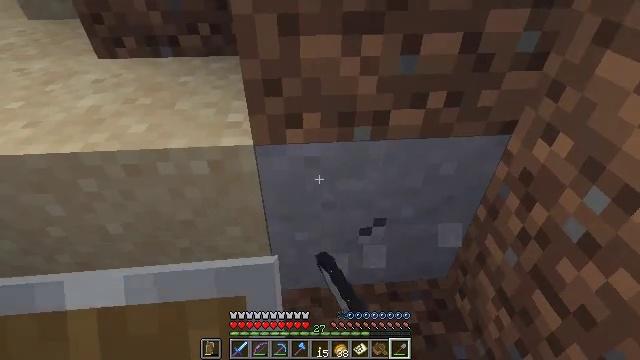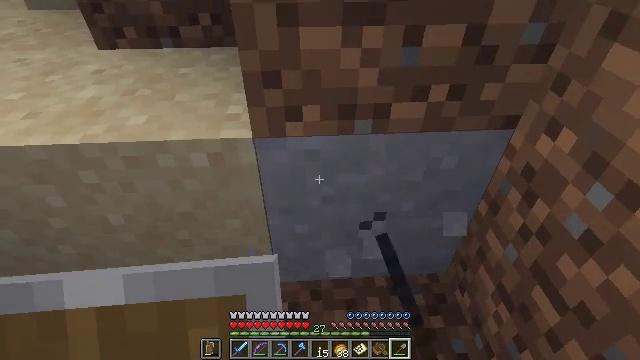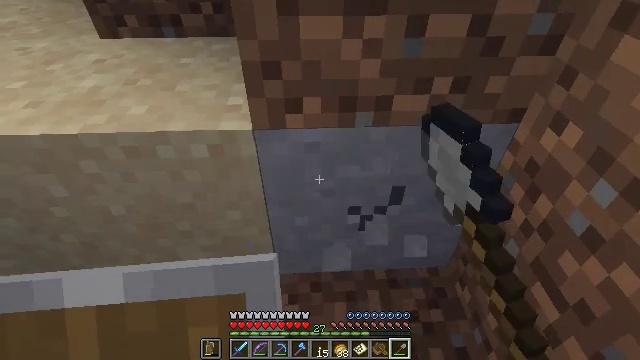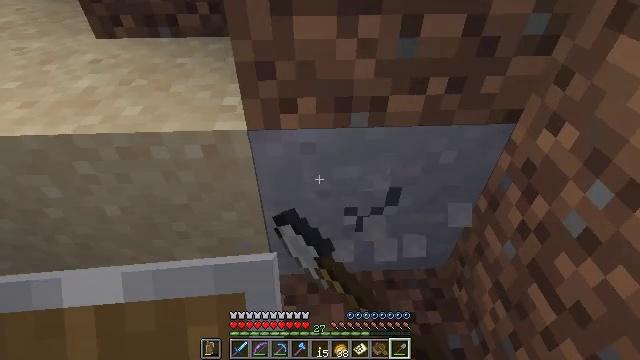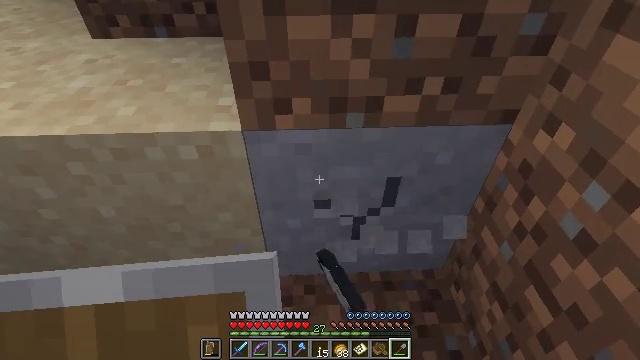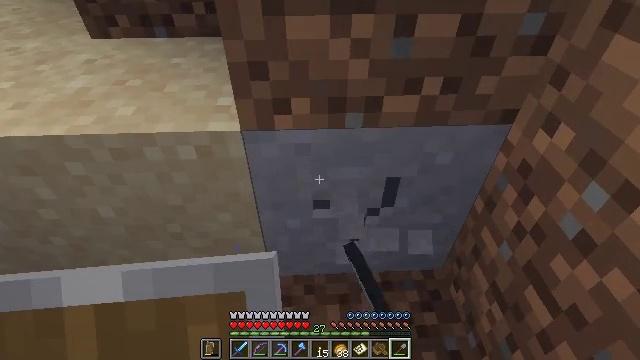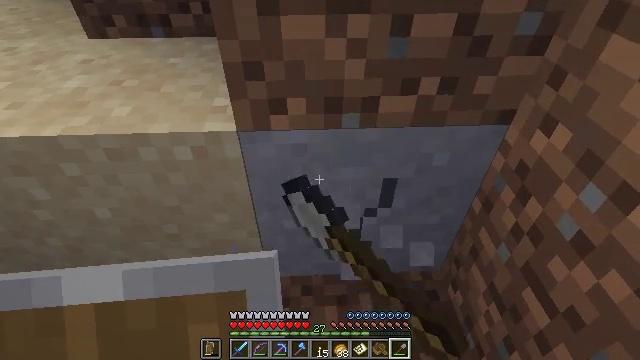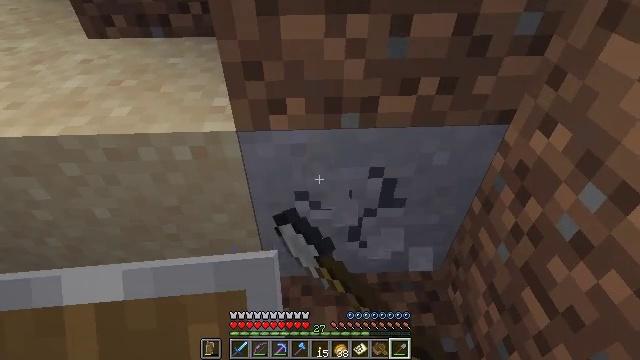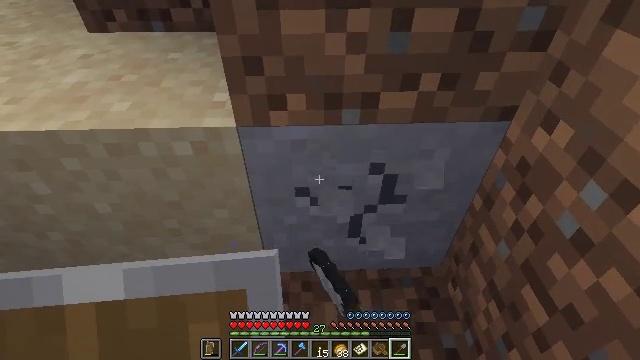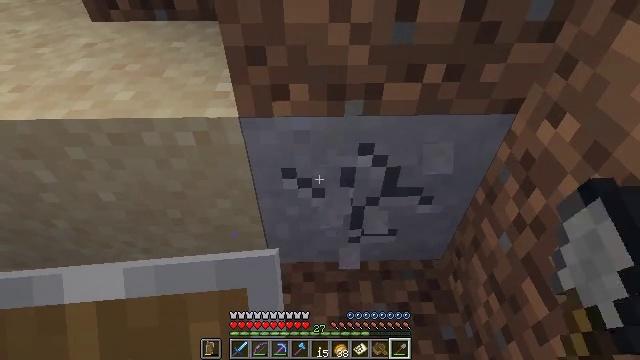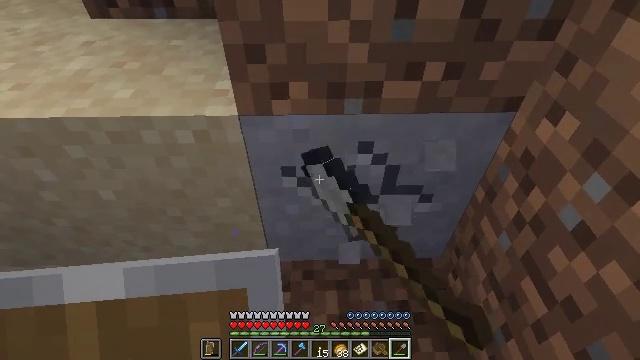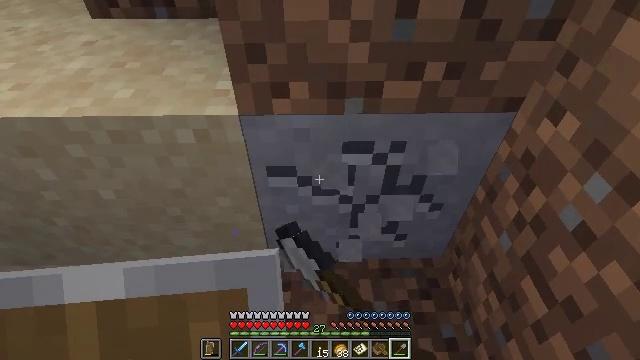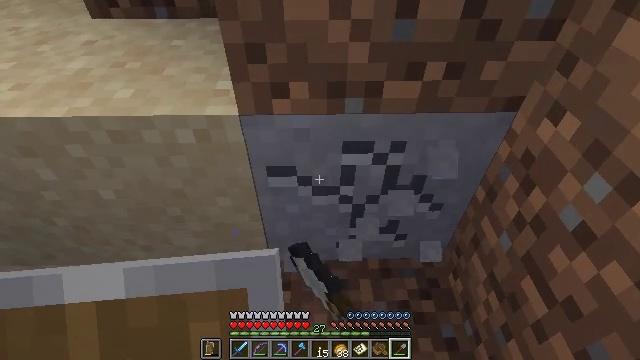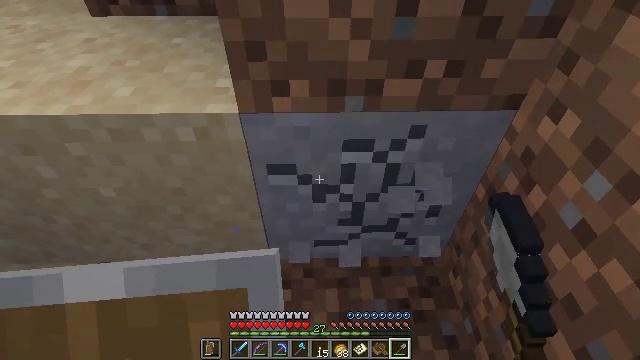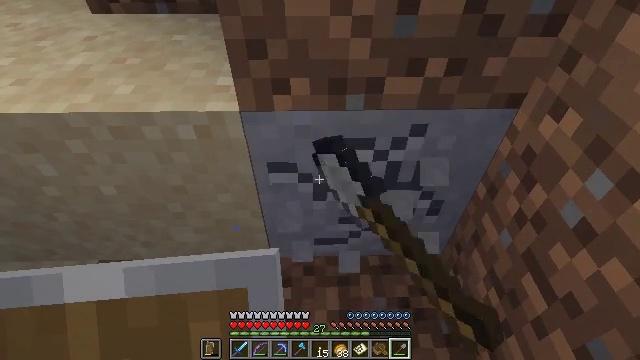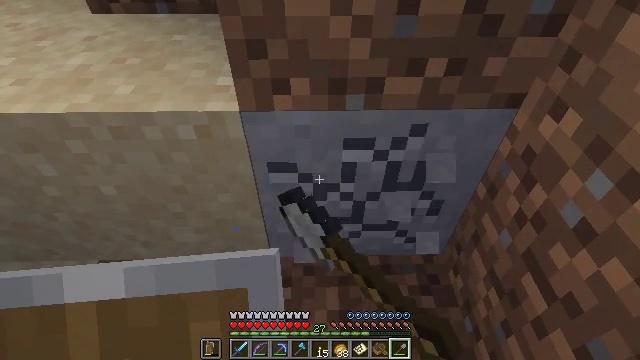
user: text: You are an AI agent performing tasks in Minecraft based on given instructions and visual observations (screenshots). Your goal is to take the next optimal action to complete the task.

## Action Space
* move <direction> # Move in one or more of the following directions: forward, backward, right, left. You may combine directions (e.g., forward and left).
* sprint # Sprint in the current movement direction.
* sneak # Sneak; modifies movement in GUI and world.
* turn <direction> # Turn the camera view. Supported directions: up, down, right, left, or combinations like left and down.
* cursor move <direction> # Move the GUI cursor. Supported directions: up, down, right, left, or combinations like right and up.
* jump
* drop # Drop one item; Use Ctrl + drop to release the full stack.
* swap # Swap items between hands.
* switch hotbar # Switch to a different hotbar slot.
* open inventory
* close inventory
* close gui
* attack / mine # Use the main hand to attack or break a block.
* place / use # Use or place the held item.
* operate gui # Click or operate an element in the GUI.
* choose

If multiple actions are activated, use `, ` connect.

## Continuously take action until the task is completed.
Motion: motion action
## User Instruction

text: Dig up clay found underwater.
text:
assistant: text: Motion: turn down, attack / mine
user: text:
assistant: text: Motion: turn left and down, attack / mine
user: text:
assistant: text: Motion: attack / mine
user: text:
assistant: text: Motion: attack / mine
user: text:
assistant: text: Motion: attack / mine
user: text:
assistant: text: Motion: attack / mine
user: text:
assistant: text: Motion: attack / mine
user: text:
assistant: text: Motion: attack / mine
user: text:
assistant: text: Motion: turn down, attack / mine
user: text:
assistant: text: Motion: attack / mine
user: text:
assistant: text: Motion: attack / mine
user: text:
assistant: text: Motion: attack / mine
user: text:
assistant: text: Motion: attack / mine
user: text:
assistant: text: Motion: attack / mine
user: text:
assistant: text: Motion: attack / mine
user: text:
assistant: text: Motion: attack / mine
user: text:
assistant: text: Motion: attack / mine
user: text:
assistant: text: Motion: attack / mine
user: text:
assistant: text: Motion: attack / mine
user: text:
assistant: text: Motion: attack / mine
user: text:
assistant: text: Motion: attack / mine
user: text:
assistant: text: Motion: attack / mine
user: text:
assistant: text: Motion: attack / mine
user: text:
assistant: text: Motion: attack / mine
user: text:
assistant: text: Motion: attack / mine